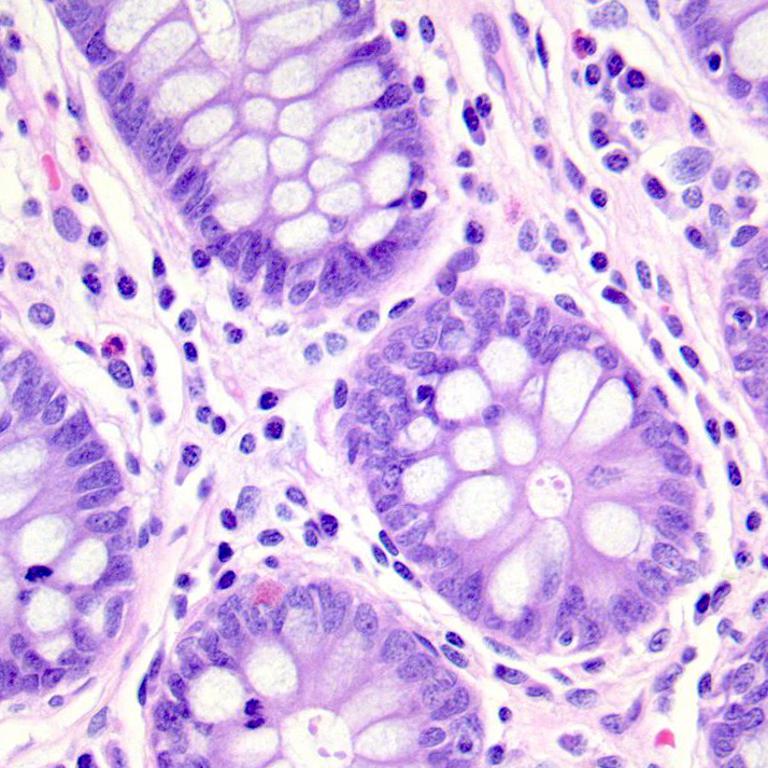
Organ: colon
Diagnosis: benign